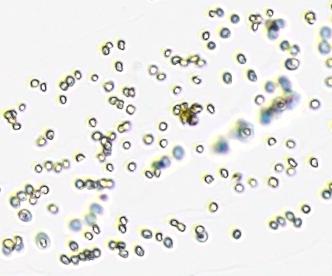
Label: Phaeocystis